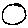
Label: circle